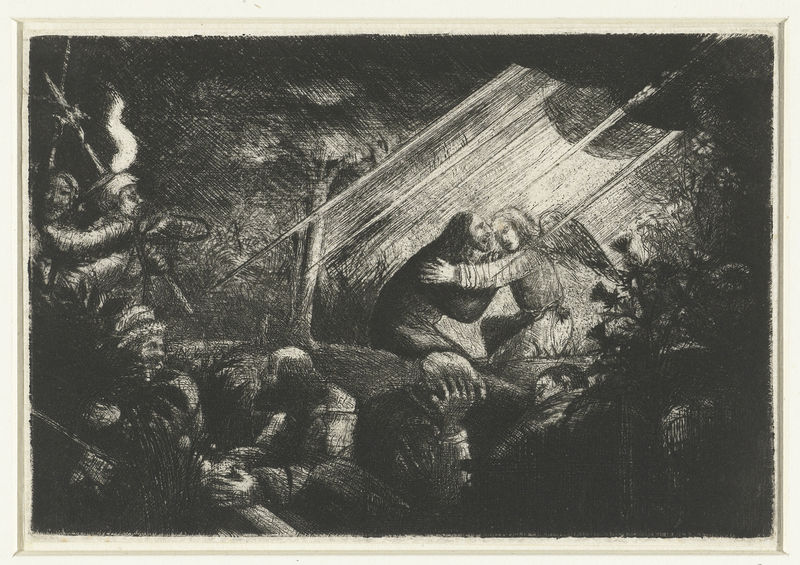
Titel: Christus op de Olijfberg
Standort: Amsterdam
Institution: Rijksmuseum
Schlagwörter: himmel, menschen, licht, schwarz, zeichnung, engel, garten, krieg, not, schraffur, radierung, schrecken, verzweiflung, jesus, elend, getsemane